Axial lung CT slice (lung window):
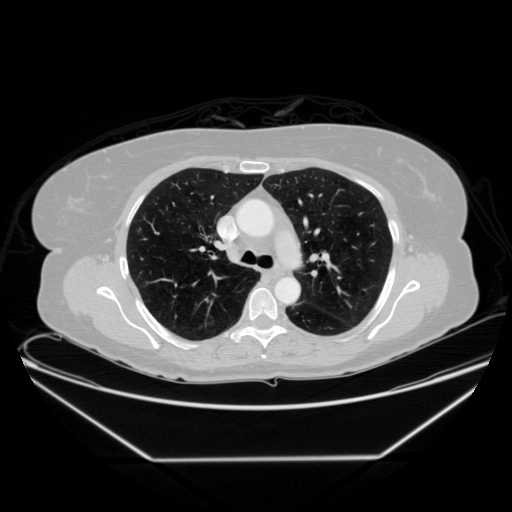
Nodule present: no